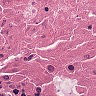
Metastatic tissue present: yes